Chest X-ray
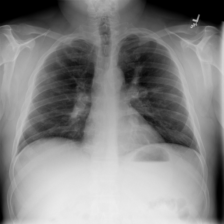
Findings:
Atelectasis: positive
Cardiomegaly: negative
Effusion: negative
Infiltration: negative
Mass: negative
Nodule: positive
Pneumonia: negative
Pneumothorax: negative
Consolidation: negative
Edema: negative
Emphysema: negative
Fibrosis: negative
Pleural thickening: negative
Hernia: negative